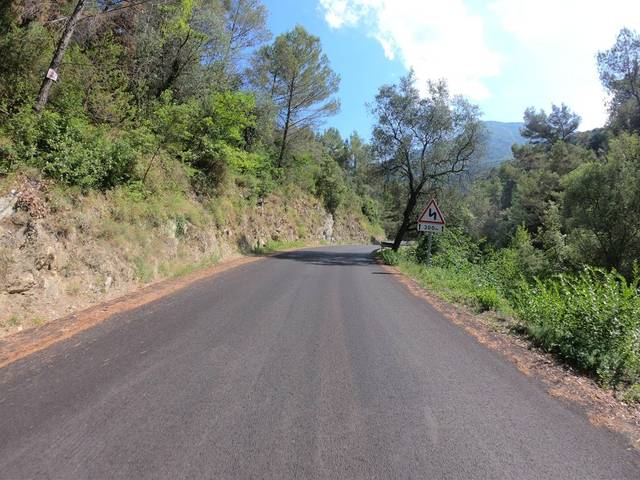
Region: France
Coordinates: 43.886, 7.504